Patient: sex M, age 64
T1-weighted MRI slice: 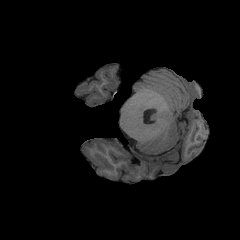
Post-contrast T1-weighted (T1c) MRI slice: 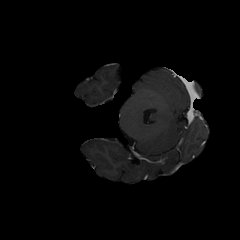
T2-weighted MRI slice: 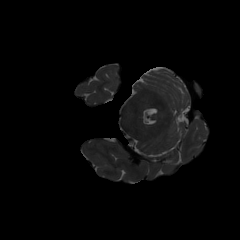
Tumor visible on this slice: no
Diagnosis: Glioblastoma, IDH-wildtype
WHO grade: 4